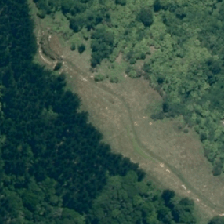
Land cover: high_producing_grassland